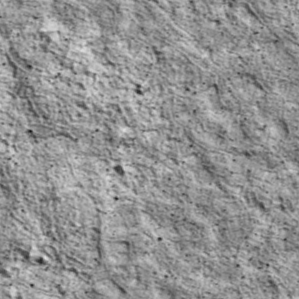
Label: non_frost